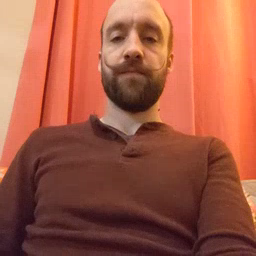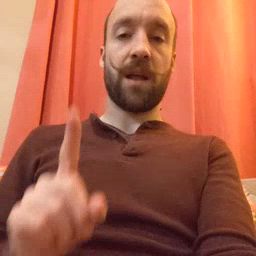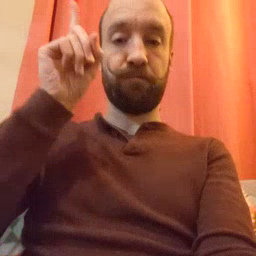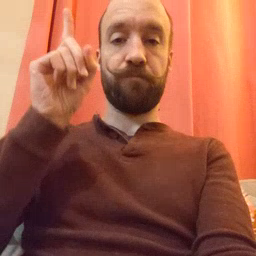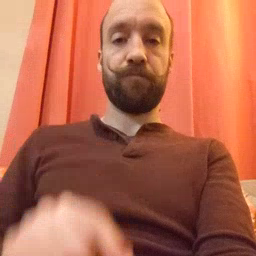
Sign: up